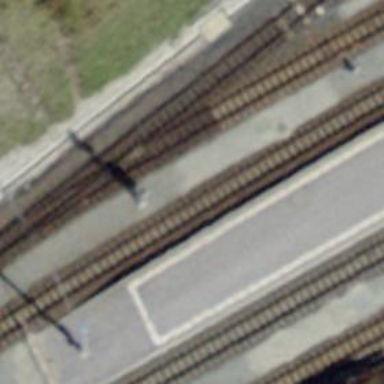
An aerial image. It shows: Railway signal.